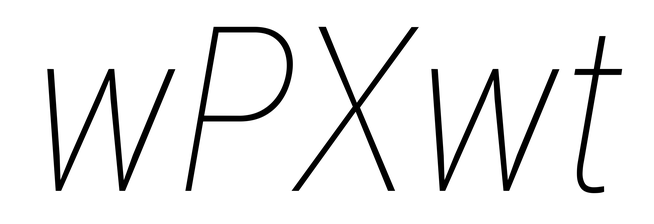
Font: Roboto-Italic_Condensed_Thin_Italic